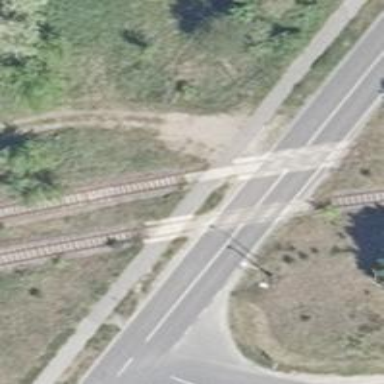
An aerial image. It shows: Level crossing along the railway.